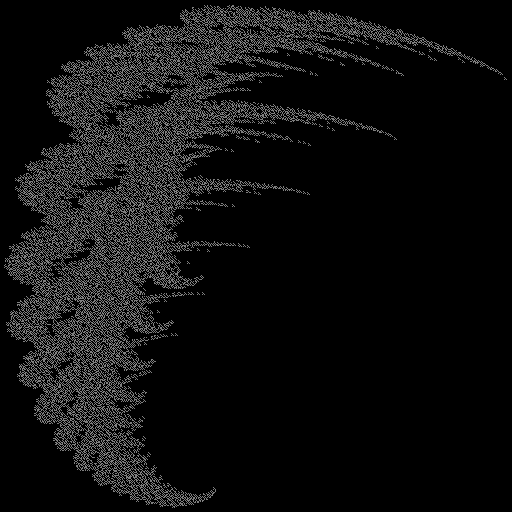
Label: snowdrift